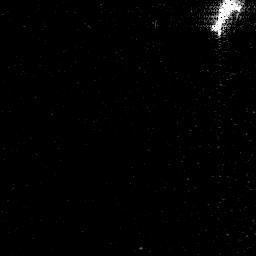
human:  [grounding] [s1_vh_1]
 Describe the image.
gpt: In the satellite image, there is  <ref>1 medium ship </ref> <box>[[82, 0, 92, 11, 0]]</box> located at top right.